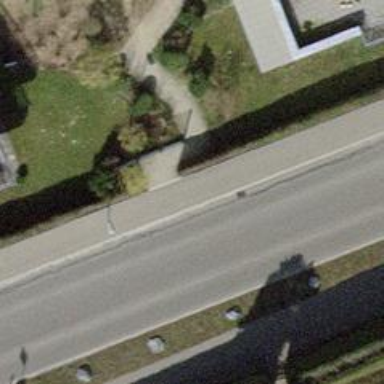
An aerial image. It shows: Hedge barrier.